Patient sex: M
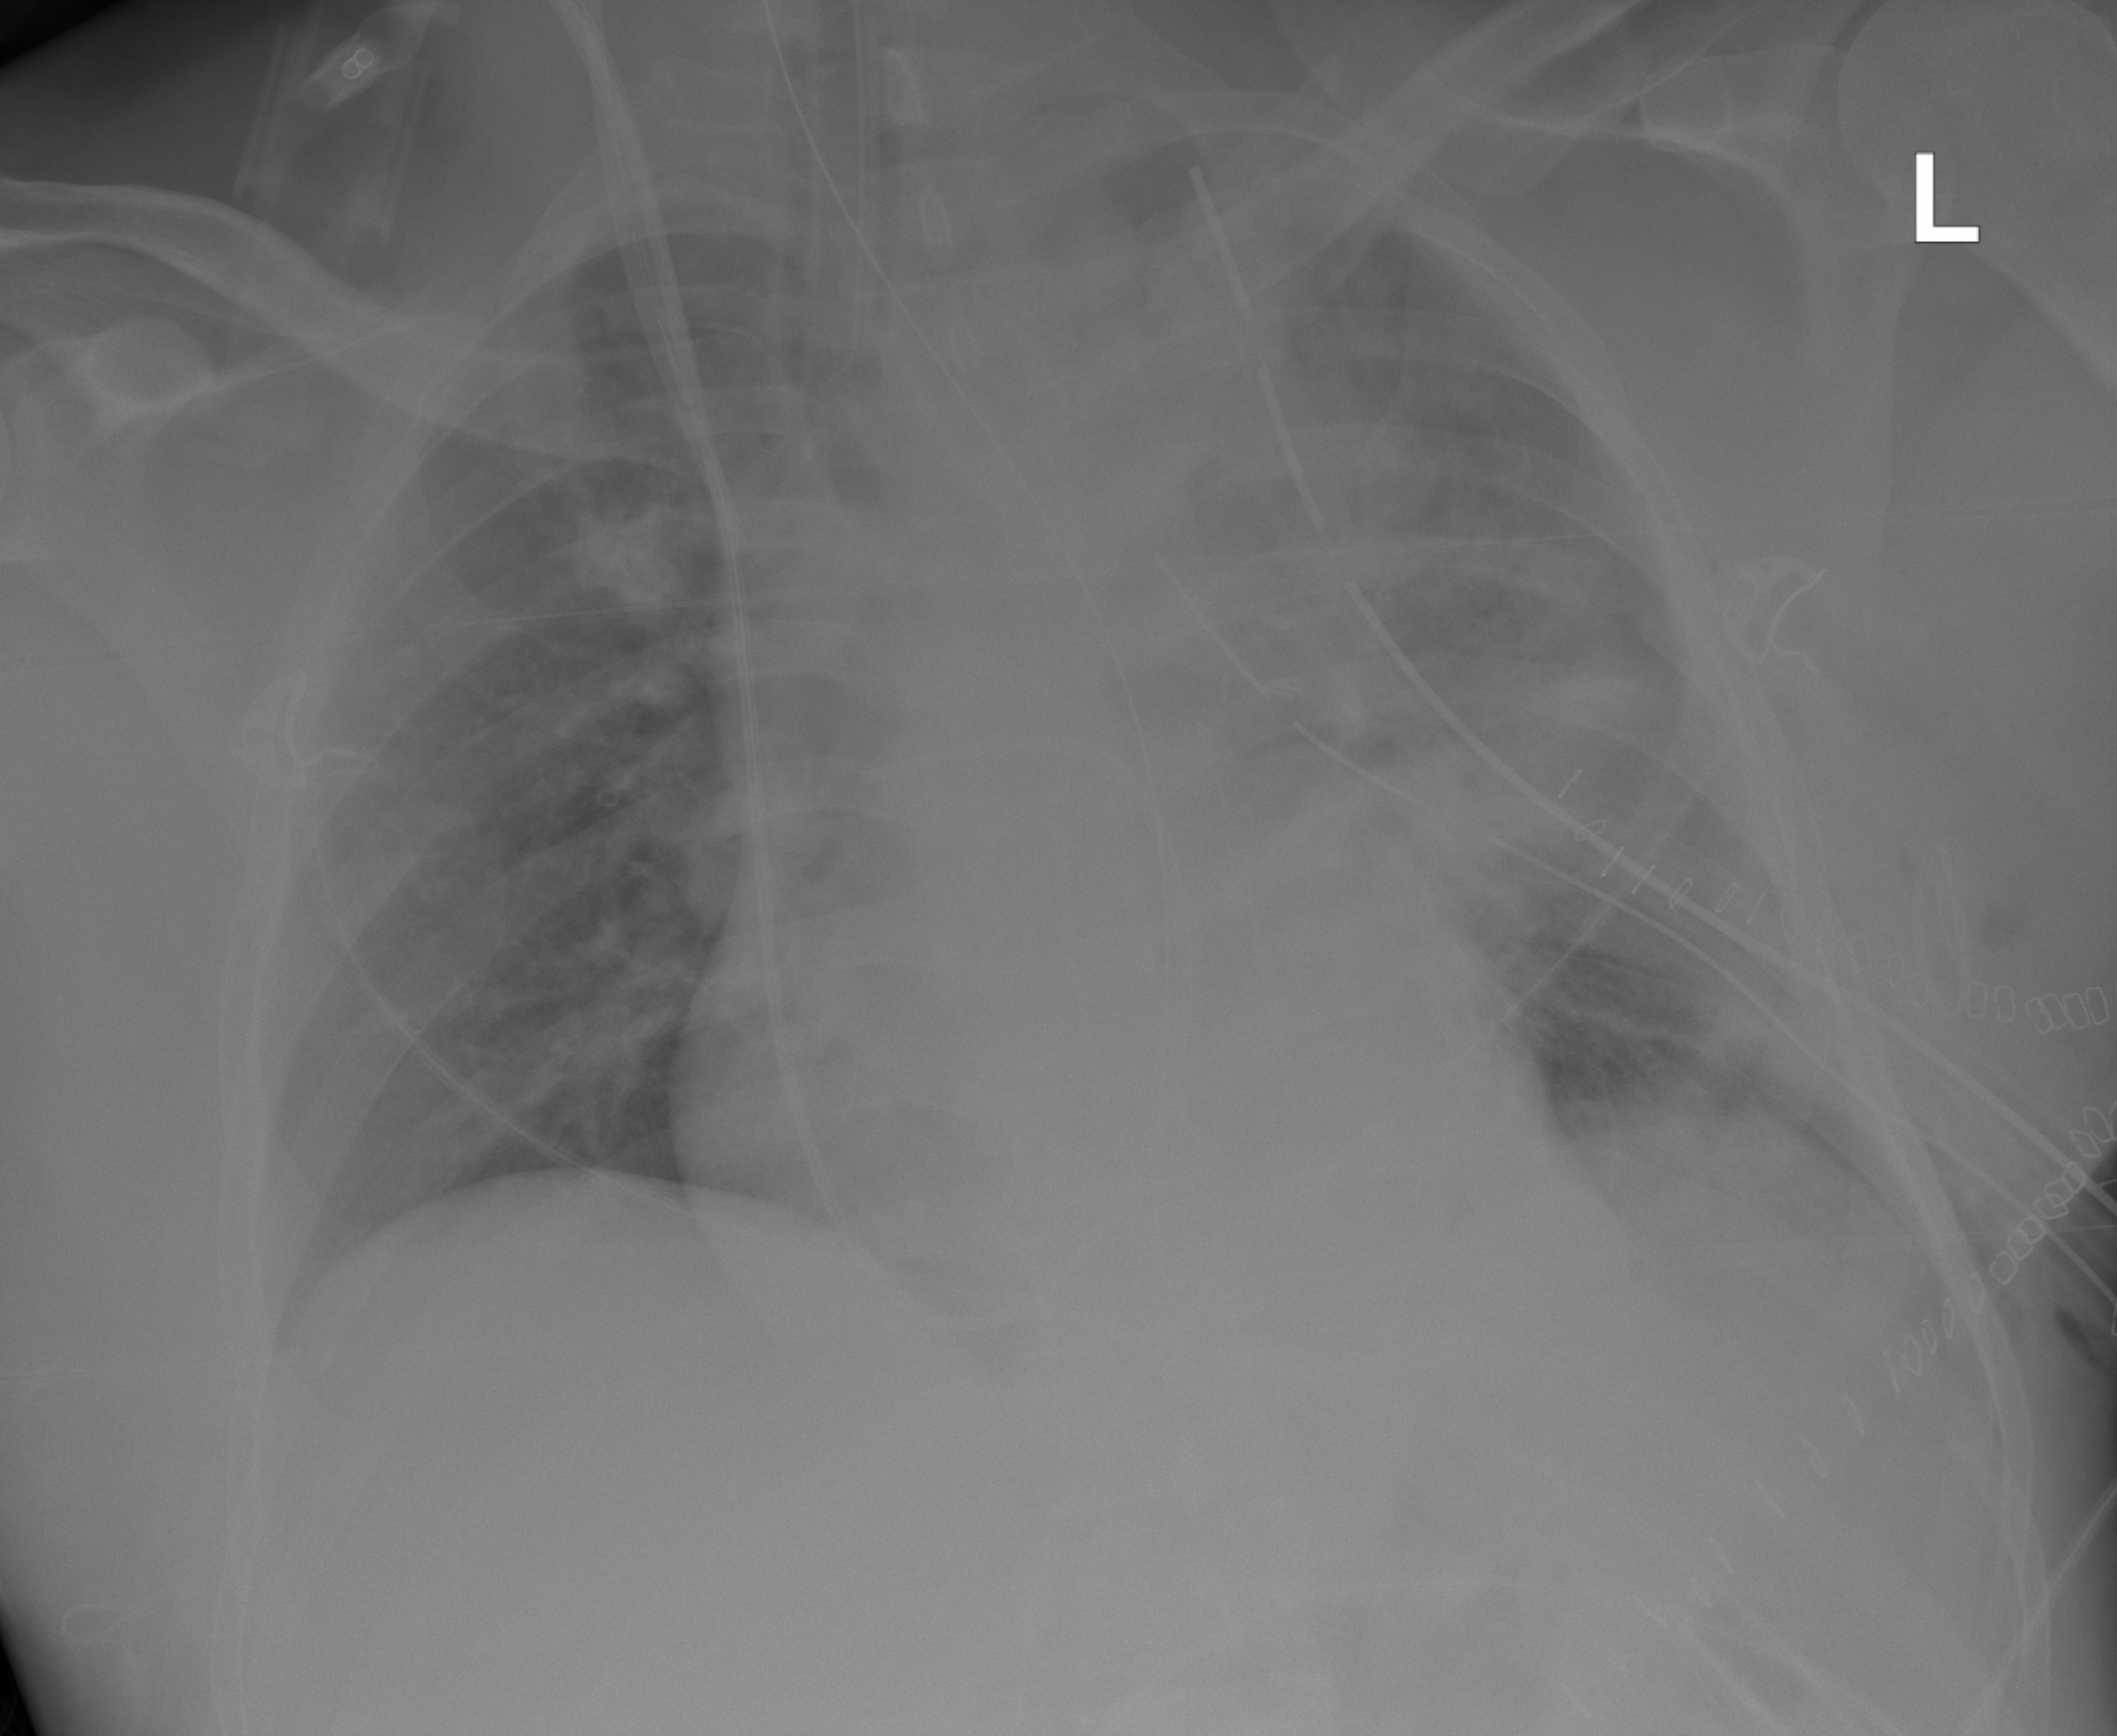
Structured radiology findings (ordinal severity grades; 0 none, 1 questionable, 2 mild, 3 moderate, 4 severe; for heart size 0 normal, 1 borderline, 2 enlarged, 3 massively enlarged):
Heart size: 2
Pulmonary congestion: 0
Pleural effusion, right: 0
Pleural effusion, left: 0
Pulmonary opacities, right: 0
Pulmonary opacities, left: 3
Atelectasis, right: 0
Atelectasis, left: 4